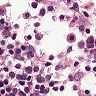
Metastatic tissue present: no